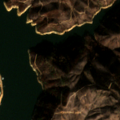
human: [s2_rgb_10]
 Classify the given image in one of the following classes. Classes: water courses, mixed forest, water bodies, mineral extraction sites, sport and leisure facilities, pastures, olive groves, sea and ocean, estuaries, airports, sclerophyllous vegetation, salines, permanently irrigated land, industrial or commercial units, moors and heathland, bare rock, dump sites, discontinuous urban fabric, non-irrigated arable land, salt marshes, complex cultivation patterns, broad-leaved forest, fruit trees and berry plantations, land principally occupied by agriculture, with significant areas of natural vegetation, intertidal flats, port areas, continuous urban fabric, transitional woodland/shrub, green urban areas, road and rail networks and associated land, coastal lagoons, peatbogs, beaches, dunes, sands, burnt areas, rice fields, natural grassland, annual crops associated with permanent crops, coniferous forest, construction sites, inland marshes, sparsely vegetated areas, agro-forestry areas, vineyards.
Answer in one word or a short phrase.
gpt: coniferous forest, transitional woodland/shrub, water bodies